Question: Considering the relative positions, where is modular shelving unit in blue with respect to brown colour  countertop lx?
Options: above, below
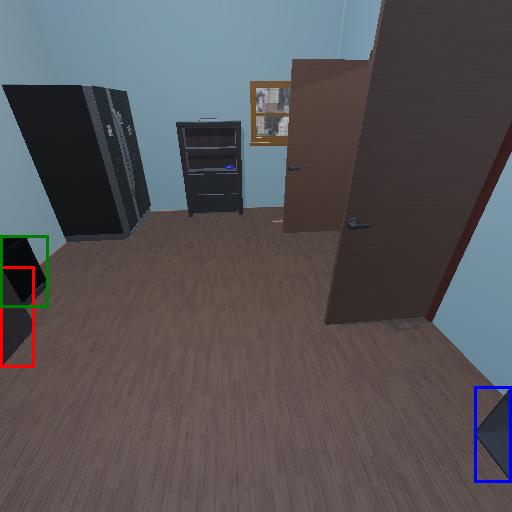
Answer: above